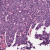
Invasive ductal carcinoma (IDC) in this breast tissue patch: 1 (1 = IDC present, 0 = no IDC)